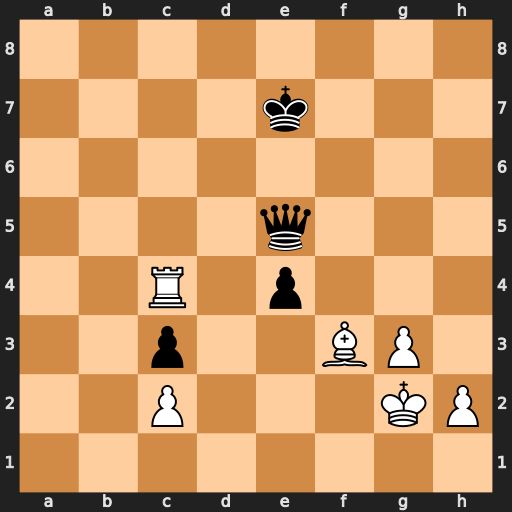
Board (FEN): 8/4k3/8/4q3/2R1p3/2p2BP1/2P3KP/8
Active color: w
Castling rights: -
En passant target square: -
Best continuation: Rxe4 Kd6 Rxe5